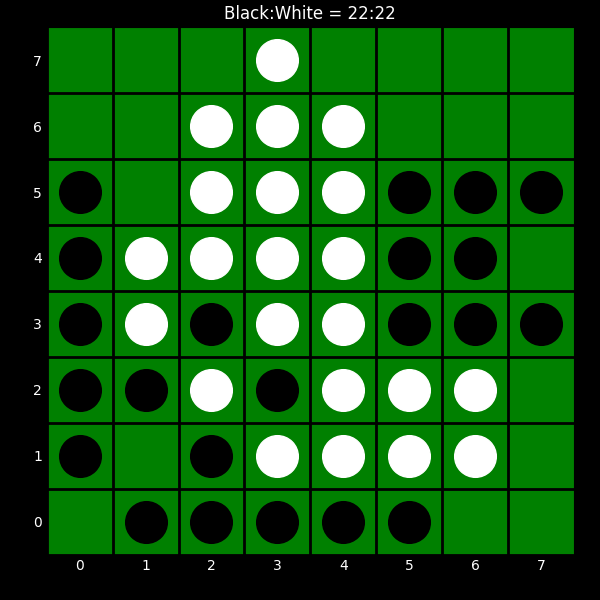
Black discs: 22
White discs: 22